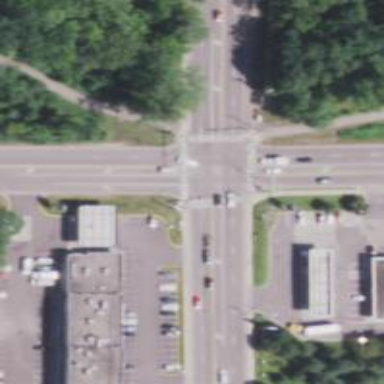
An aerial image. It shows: Marked crossing on footway.